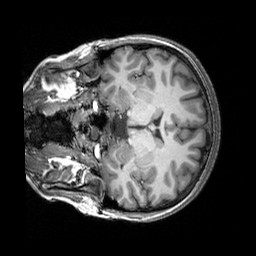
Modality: T1w
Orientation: coronal
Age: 18
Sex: female
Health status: healthy
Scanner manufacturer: siemens
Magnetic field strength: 3 T
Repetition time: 2.3 s
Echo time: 0.00303 s